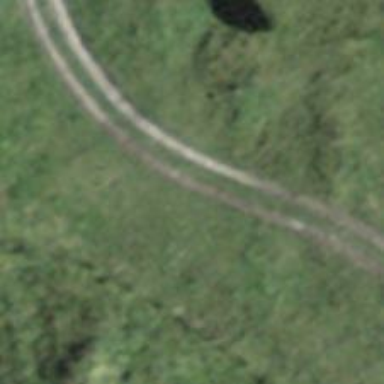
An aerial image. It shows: Hiking trail with track grade of 4.